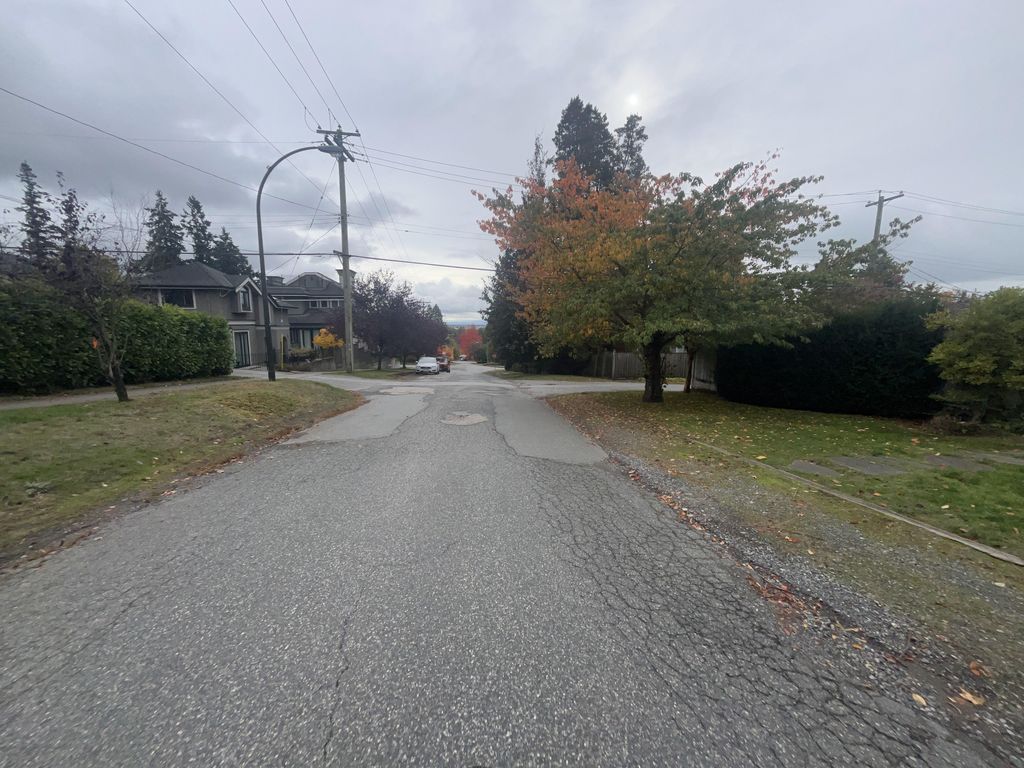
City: vancouver